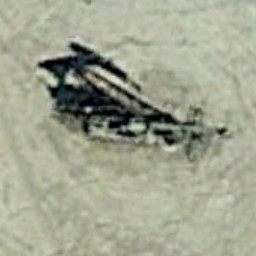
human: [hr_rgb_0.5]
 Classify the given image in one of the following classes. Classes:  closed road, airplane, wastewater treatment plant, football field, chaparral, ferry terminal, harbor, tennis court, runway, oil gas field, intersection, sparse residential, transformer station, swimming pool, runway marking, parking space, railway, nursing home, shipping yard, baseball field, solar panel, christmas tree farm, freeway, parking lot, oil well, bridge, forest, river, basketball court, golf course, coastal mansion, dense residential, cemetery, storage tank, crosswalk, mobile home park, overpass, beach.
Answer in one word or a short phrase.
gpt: oil well